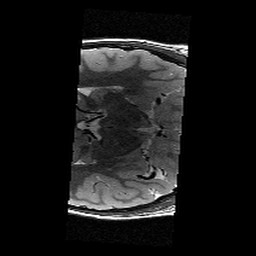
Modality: T2w
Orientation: axial
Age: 11
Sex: male
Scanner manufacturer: siemens
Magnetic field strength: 3 T
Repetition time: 9.23 s
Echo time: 0.067 s